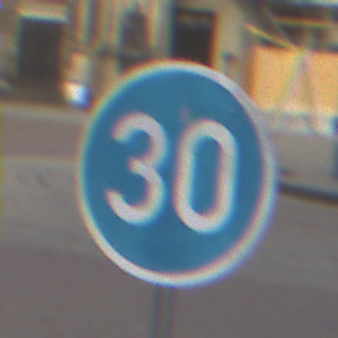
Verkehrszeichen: VorgeschriebeneMindestgeschwindigkeit
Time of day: MorningAfternoon
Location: Outdoor (Urban)
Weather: PartlyCloudy
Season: NotSpecified
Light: Natural